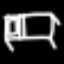
Label: bed